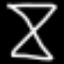
Label: hourglass